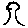
Label: tree